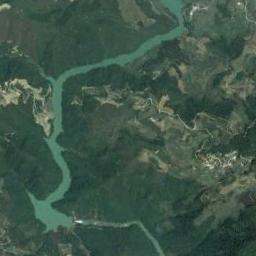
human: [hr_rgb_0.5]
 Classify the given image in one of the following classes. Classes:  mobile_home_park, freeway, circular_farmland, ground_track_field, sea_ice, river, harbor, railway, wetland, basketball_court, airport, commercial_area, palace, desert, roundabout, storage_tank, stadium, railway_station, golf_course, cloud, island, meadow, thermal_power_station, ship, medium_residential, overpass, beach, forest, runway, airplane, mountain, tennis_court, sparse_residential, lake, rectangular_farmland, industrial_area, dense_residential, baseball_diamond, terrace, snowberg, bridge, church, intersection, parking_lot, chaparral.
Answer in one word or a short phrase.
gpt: river